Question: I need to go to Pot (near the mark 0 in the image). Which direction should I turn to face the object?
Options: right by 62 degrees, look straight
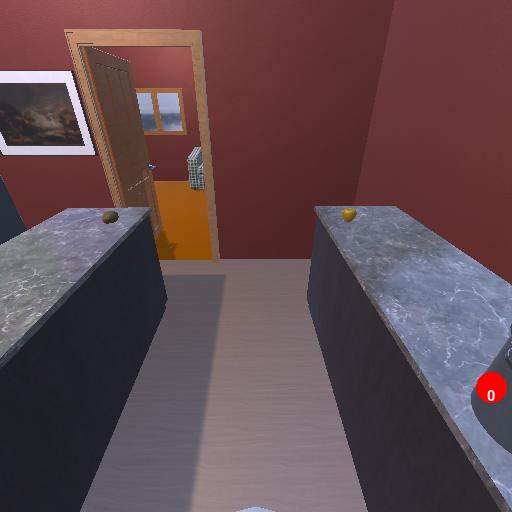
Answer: right by 62 degrees